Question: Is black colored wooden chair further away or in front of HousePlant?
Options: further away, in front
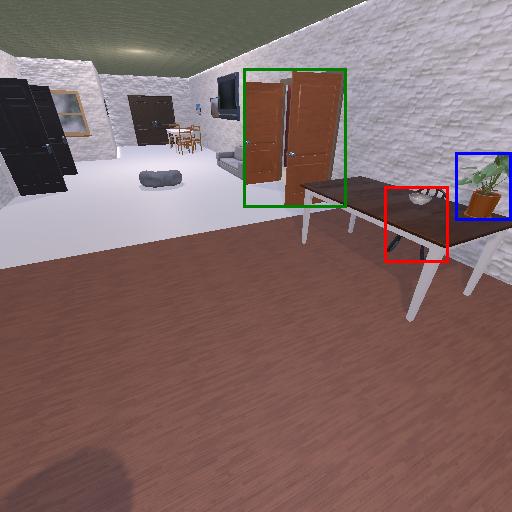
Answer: further away